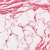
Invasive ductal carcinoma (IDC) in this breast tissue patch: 0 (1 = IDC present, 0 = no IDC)